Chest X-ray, AP view. Patient: 33 years old, sex M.
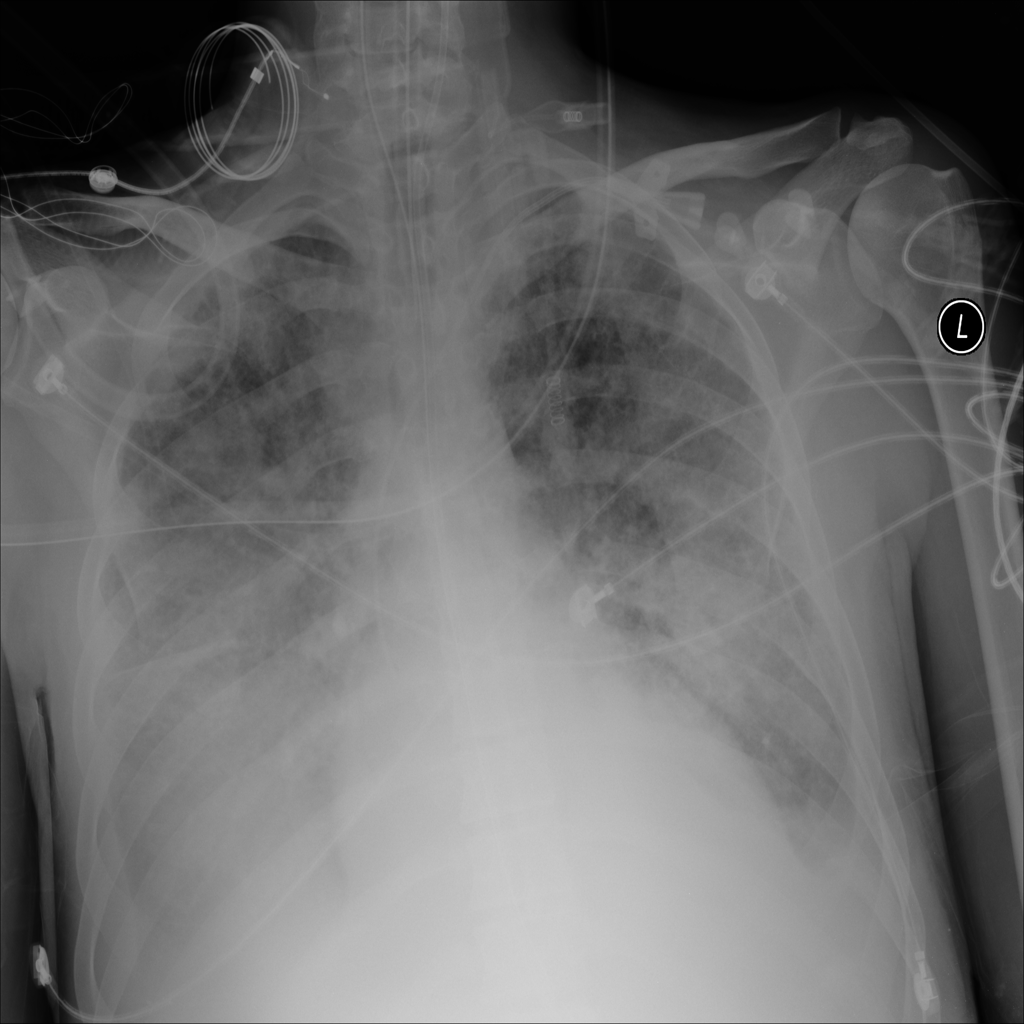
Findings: Consolidation, Effusion, Infiltration, Nodule